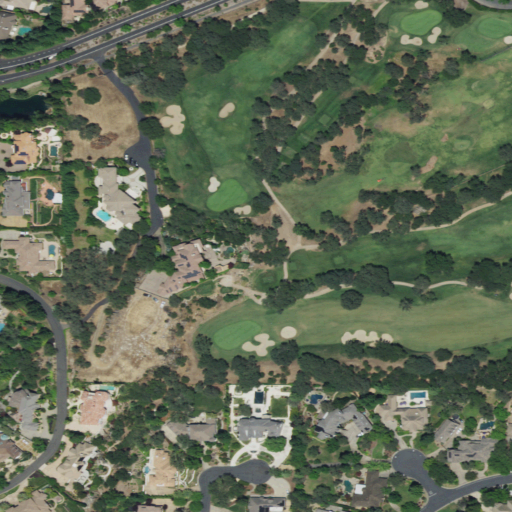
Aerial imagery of mountain in California named Volcano Hill containing open development, low intensity development, medium intensity development, grassland, and high intensity development